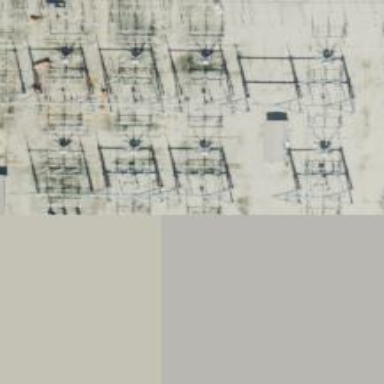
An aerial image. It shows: Switch for power supply.